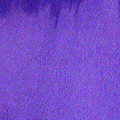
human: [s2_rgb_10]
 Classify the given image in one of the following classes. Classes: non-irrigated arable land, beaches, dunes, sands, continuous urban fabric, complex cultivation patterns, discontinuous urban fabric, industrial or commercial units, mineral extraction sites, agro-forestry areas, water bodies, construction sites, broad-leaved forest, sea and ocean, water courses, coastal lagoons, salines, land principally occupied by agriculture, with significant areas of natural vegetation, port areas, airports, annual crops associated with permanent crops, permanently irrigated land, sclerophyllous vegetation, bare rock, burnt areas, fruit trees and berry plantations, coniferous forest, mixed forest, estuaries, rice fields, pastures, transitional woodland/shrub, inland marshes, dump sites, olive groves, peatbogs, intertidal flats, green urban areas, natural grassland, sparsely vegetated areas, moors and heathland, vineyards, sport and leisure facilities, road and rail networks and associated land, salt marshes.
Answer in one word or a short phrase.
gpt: water bodies